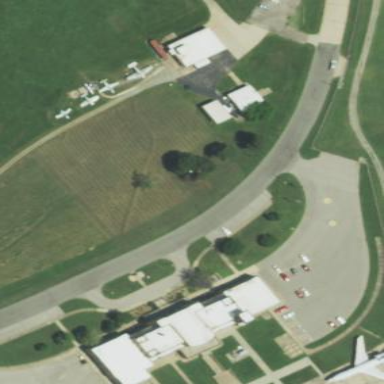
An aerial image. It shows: Aviation museum.